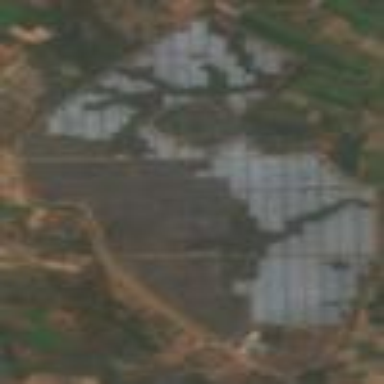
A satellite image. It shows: Wall surrounding solar power plant. The plant utilizes photovoltaic technology to generate electricity.